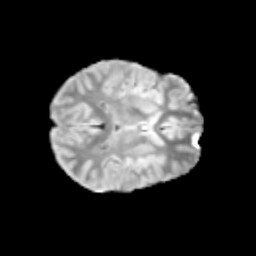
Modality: T2w
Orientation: axial
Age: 11
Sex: female
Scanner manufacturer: siemens
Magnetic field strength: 3 T
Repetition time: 3.8 s
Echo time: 0.07 s